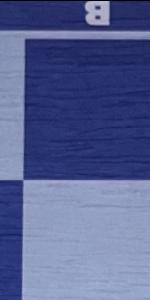
Label: Empty